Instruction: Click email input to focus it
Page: traveler
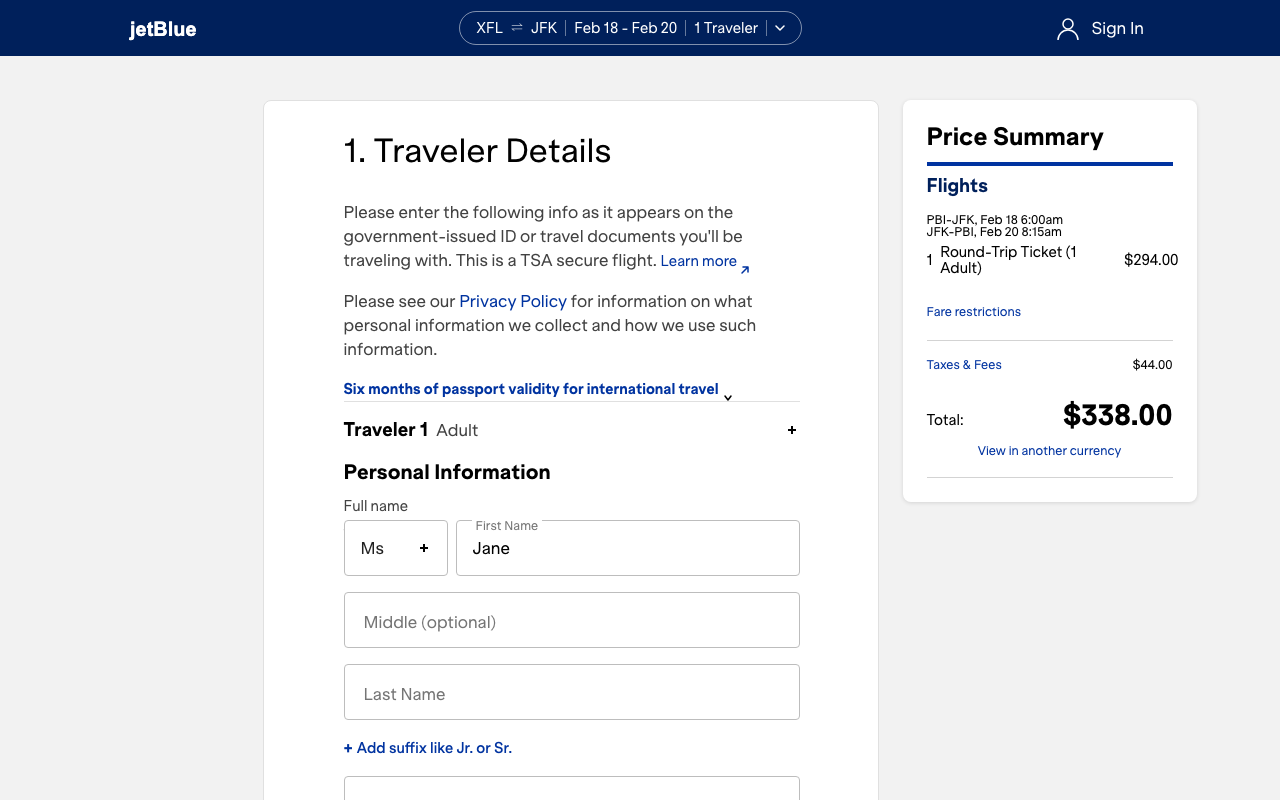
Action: click